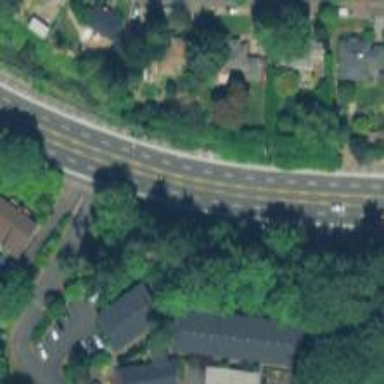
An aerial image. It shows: Primary road with asphalt surface.